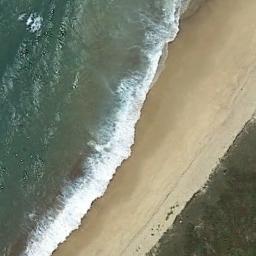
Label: beach